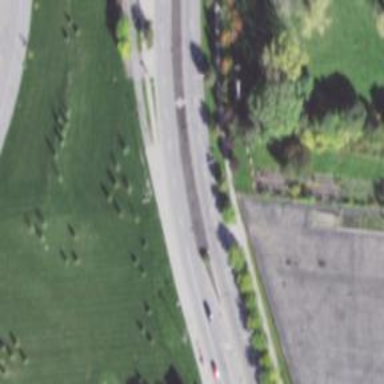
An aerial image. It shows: Asphalt trunk highway.